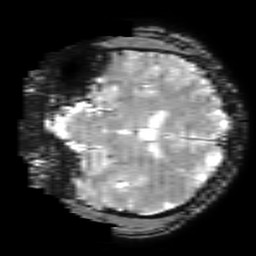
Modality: T2starw
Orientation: coronal
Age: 40
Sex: male
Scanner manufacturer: ge
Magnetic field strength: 3 T
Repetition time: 0.65 s
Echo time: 0.02 s